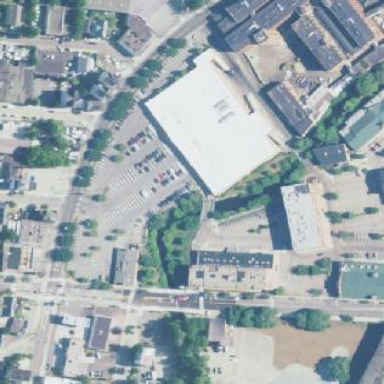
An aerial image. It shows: Retail building housing supermarket.